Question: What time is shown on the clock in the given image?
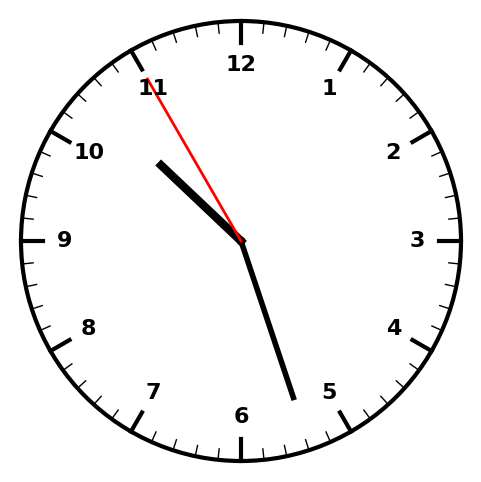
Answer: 10:26:55